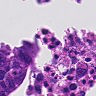
Metastatic tissue present: yes